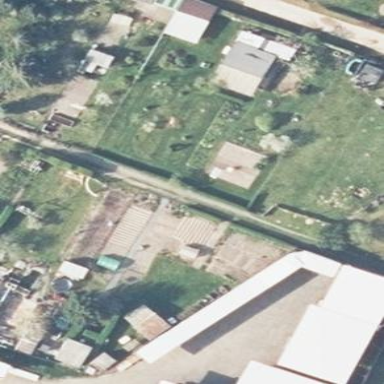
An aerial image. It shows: Area designated for allotments.